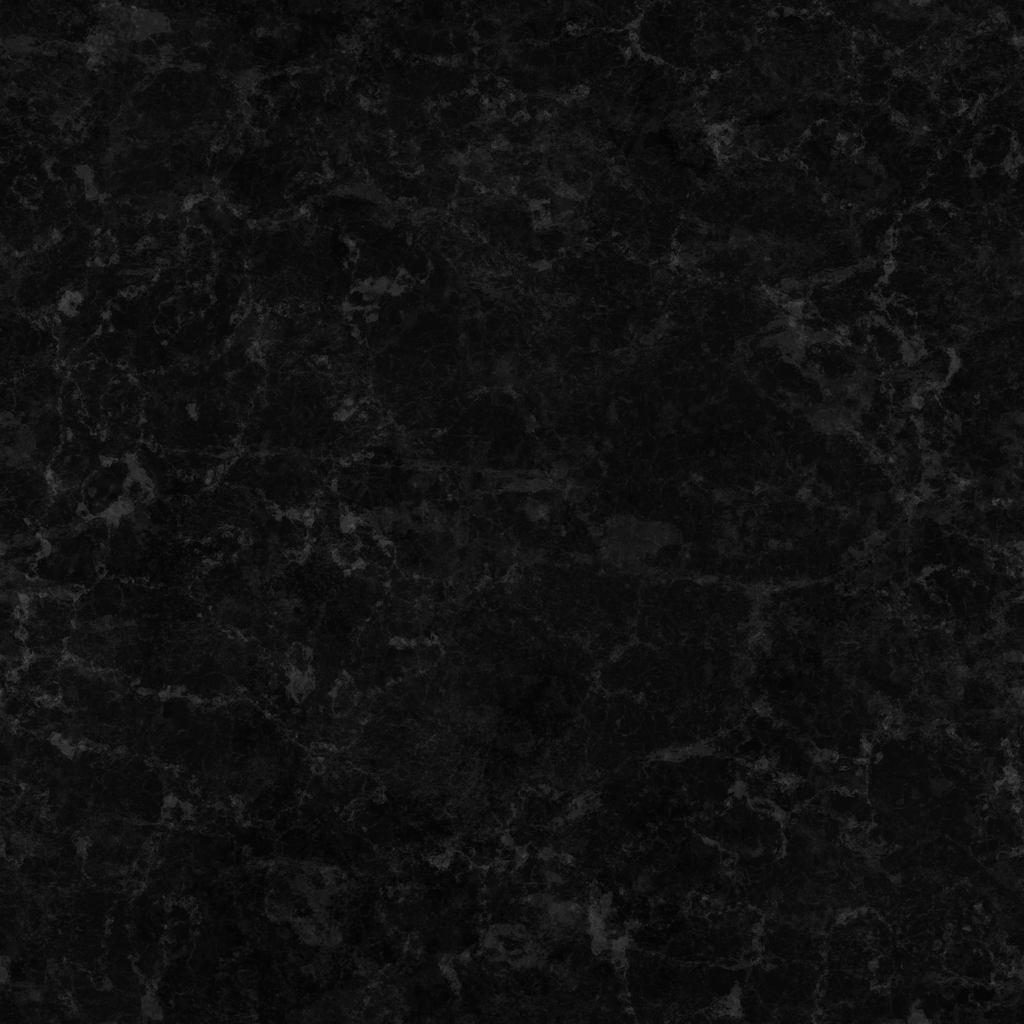
Texture map type: Roughness